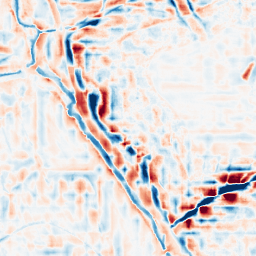
Category: wavelet
Decomposition family: wavelet_reverse_biorthogonal
Decomposition parameters: wavelet: rbio2.4
level: 4
Upsampling method: cubic_mitchell
Upsampling parameters: scale: 8
Upsampling scale: 8